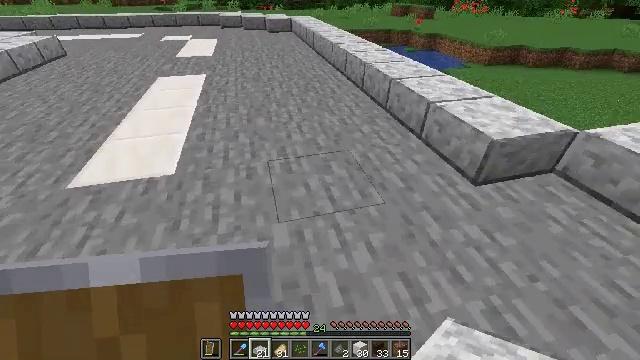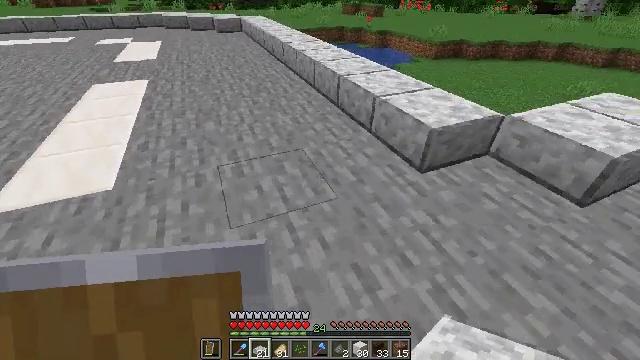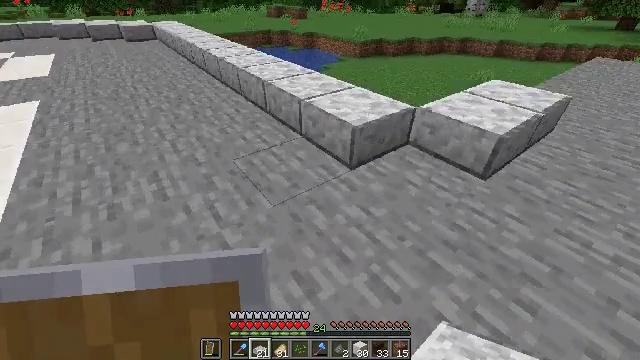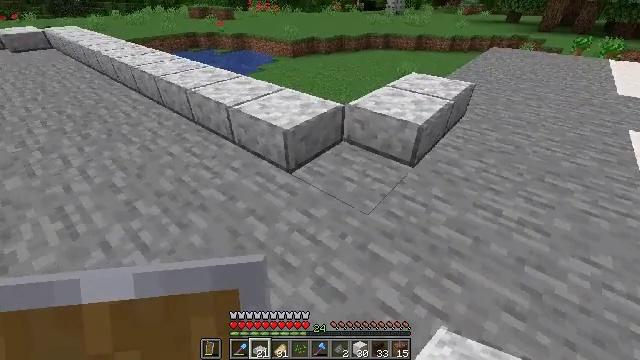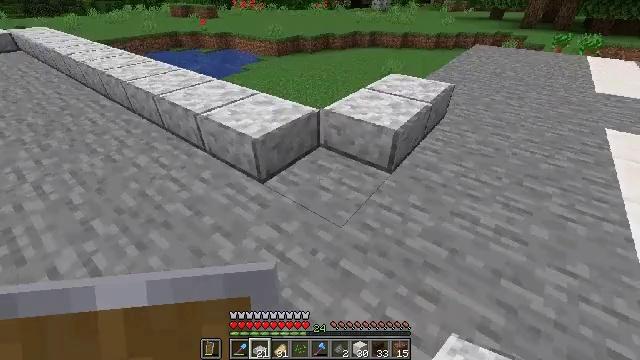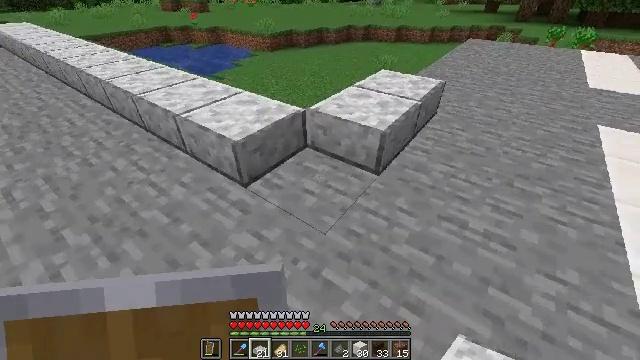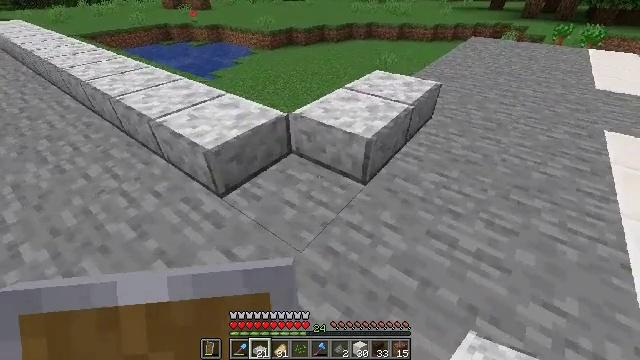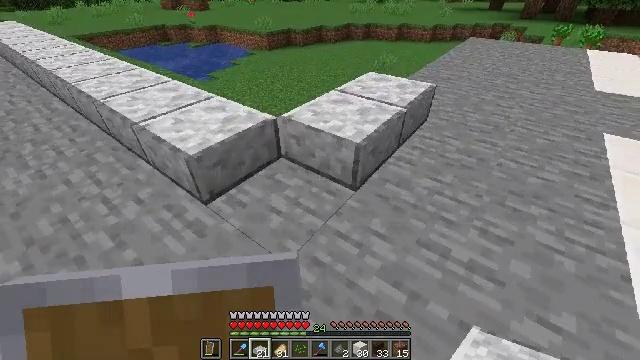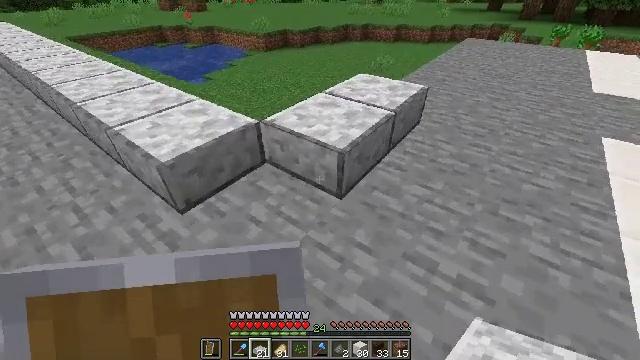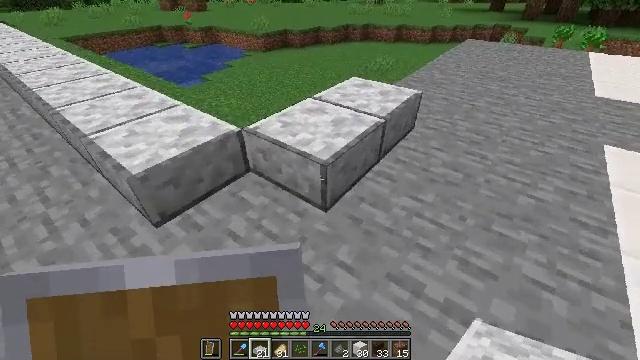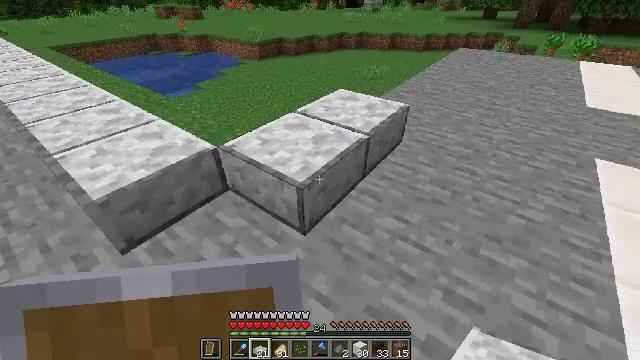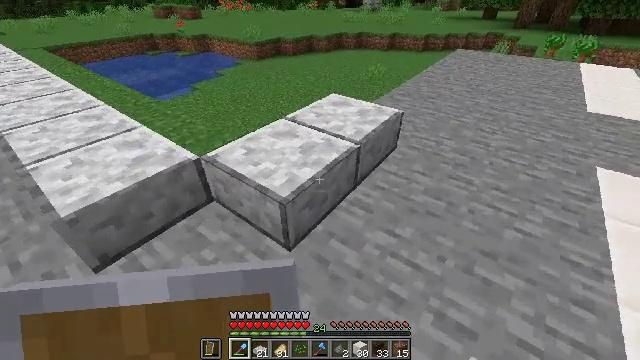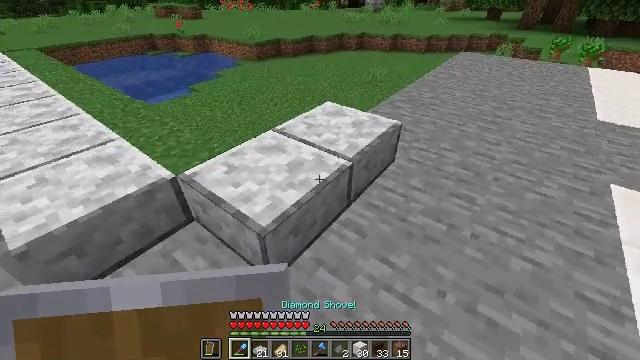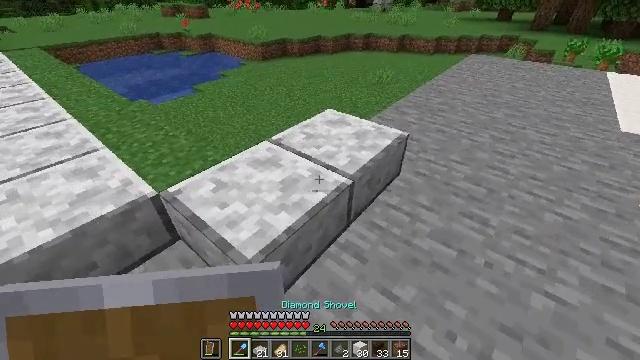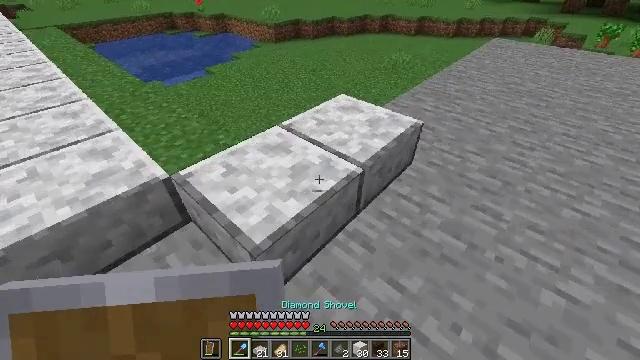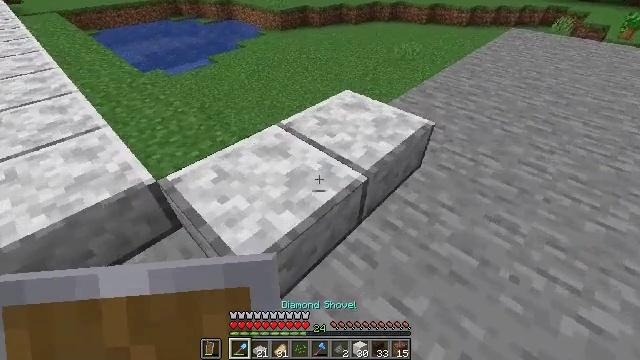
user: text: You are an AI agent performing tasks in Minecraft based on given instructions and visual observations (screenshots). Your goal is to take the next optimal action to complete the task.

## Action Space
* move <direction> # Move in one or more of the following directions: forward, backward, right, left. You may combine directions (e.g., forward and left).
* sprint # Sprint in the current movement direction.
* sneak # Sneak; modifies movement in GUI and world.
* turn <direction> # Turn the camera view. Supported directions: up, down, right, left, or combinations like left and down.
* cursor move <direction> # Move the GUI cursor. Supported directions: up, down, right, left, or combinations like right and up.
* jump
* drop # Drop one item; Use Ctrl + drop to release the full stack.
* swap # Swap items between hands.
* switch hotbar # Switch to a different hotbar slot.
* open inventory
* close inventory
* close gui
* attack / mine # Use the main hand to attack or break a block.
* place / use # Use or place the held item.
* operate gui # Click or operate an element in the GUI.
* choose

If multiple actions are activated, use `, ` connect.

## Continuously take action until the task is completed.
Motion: motion action
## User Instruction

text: Remove the polished diorite slab for inventory storage.
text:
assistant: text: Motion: move right, turn right
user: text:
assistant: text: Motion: move right, turn right
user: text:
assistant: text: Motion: move forward and move right, turn right
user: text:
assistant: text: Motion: move forward and move right, turn right
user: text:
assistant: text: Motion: move forward and move right, turn down
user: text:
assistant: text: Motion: move forward and move right
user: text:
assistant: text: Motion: move forward and move right
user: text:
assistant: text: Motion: move forward and move right
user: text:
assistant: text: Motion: move forward and move right
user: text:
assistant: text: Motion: move forward and move right, turn up
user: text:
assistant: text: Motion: move forward, switch to hotbar 1
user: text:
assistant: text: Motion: move forward, switch to hotbar 1
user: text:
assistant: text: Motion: move forward, turn left, switch to hotbar 1
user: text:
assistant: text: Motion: move forward, turn left and down
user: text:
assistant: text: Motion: move forward, turn left and down
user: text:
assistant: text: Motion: turn down
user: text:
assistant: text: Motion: no_op
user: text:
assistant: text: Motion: open inventory
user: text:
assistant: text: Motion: open inventory
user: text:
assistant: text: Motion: open inventory
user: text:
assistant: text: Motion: open inventory
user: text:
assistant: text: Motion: sneak, cursor move right and down
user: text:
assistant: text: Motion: sneak
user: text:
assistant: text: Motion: sneak
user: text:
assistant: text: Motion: sneak
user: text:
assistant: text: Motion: sneak, cursor move right and down
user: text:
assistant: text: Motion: sneak, cursor move right and down
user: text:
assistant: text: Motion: sneak, cursor move right and down
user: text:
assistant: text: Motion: sneak
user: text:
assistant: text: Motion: sneak